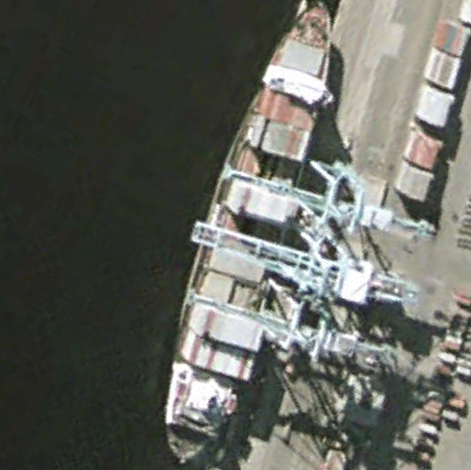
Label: civil